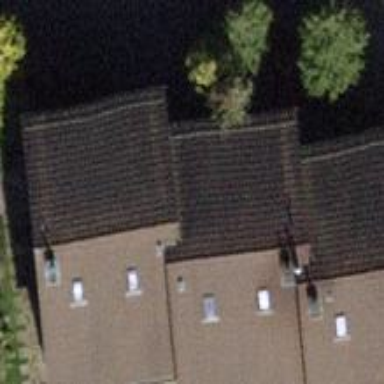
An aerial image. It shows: Building with tiled roof.